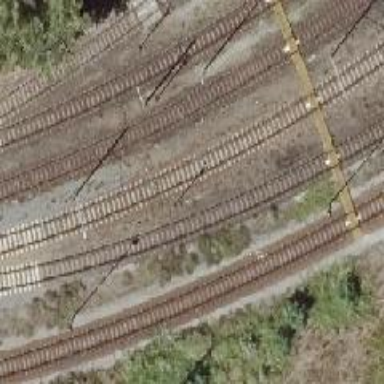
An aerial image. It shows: Railway signal.